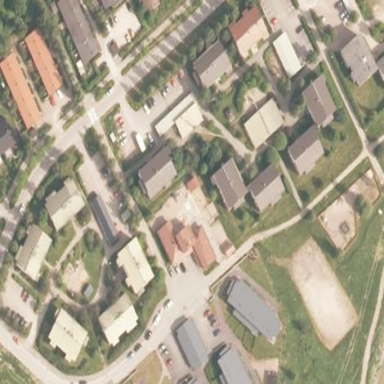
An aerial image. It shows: Kindergarten.